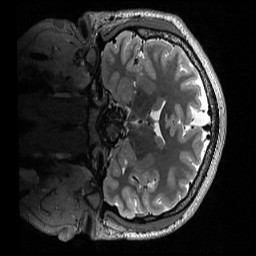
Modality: T2w
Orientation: coronal
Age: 21
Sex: male
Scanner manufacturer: siemens
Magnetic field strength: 3 T
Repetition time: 3.2 s
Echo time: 0.566 s